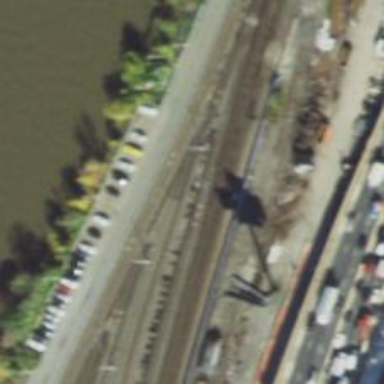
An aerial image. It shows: Electrified railway yard with rail tracks.